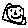
Label: smiley face